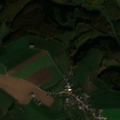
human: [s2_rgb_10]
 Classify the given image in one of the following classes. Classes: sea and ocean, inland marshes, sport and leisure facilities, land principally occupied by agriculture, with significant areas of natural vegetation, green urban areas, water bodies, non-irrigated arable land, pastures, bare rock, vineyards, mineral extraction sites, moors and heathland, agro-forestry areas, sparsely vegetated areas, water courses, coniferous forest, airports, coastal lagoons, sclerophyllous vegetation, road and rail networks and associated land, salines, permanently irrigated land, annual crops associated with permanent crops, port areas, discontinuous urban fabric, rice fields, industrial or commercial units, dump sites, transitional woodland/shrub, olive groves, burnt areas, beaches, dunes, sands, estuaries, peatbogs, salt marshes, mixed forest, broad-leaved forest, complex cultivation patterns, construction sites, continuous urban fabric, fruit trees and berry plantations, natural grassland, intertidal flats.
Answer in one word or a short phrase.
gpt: non-irrigated arable land, pastures, complex cultivation patterns, broad-leaved forest